Question: I want my 'edittext' never to accept user inputs, though, it should accept the 'GPS' readings only when they are ready as in the picture below. I tried to utilize'android:editable="false"', but it is deprecated to 'inputtype'.
Is there anyway to achieve this.
Pic:

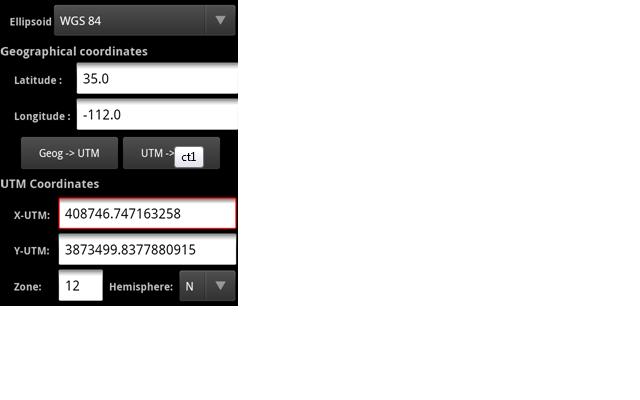
Answer: You can do it via your component xml file
'''
<EditText>
android:clickable="false"
android:focusable="false"
android:focusableInTouchMode="false"
android:cursorVisible="false"
</EditText>
'''